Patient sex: M
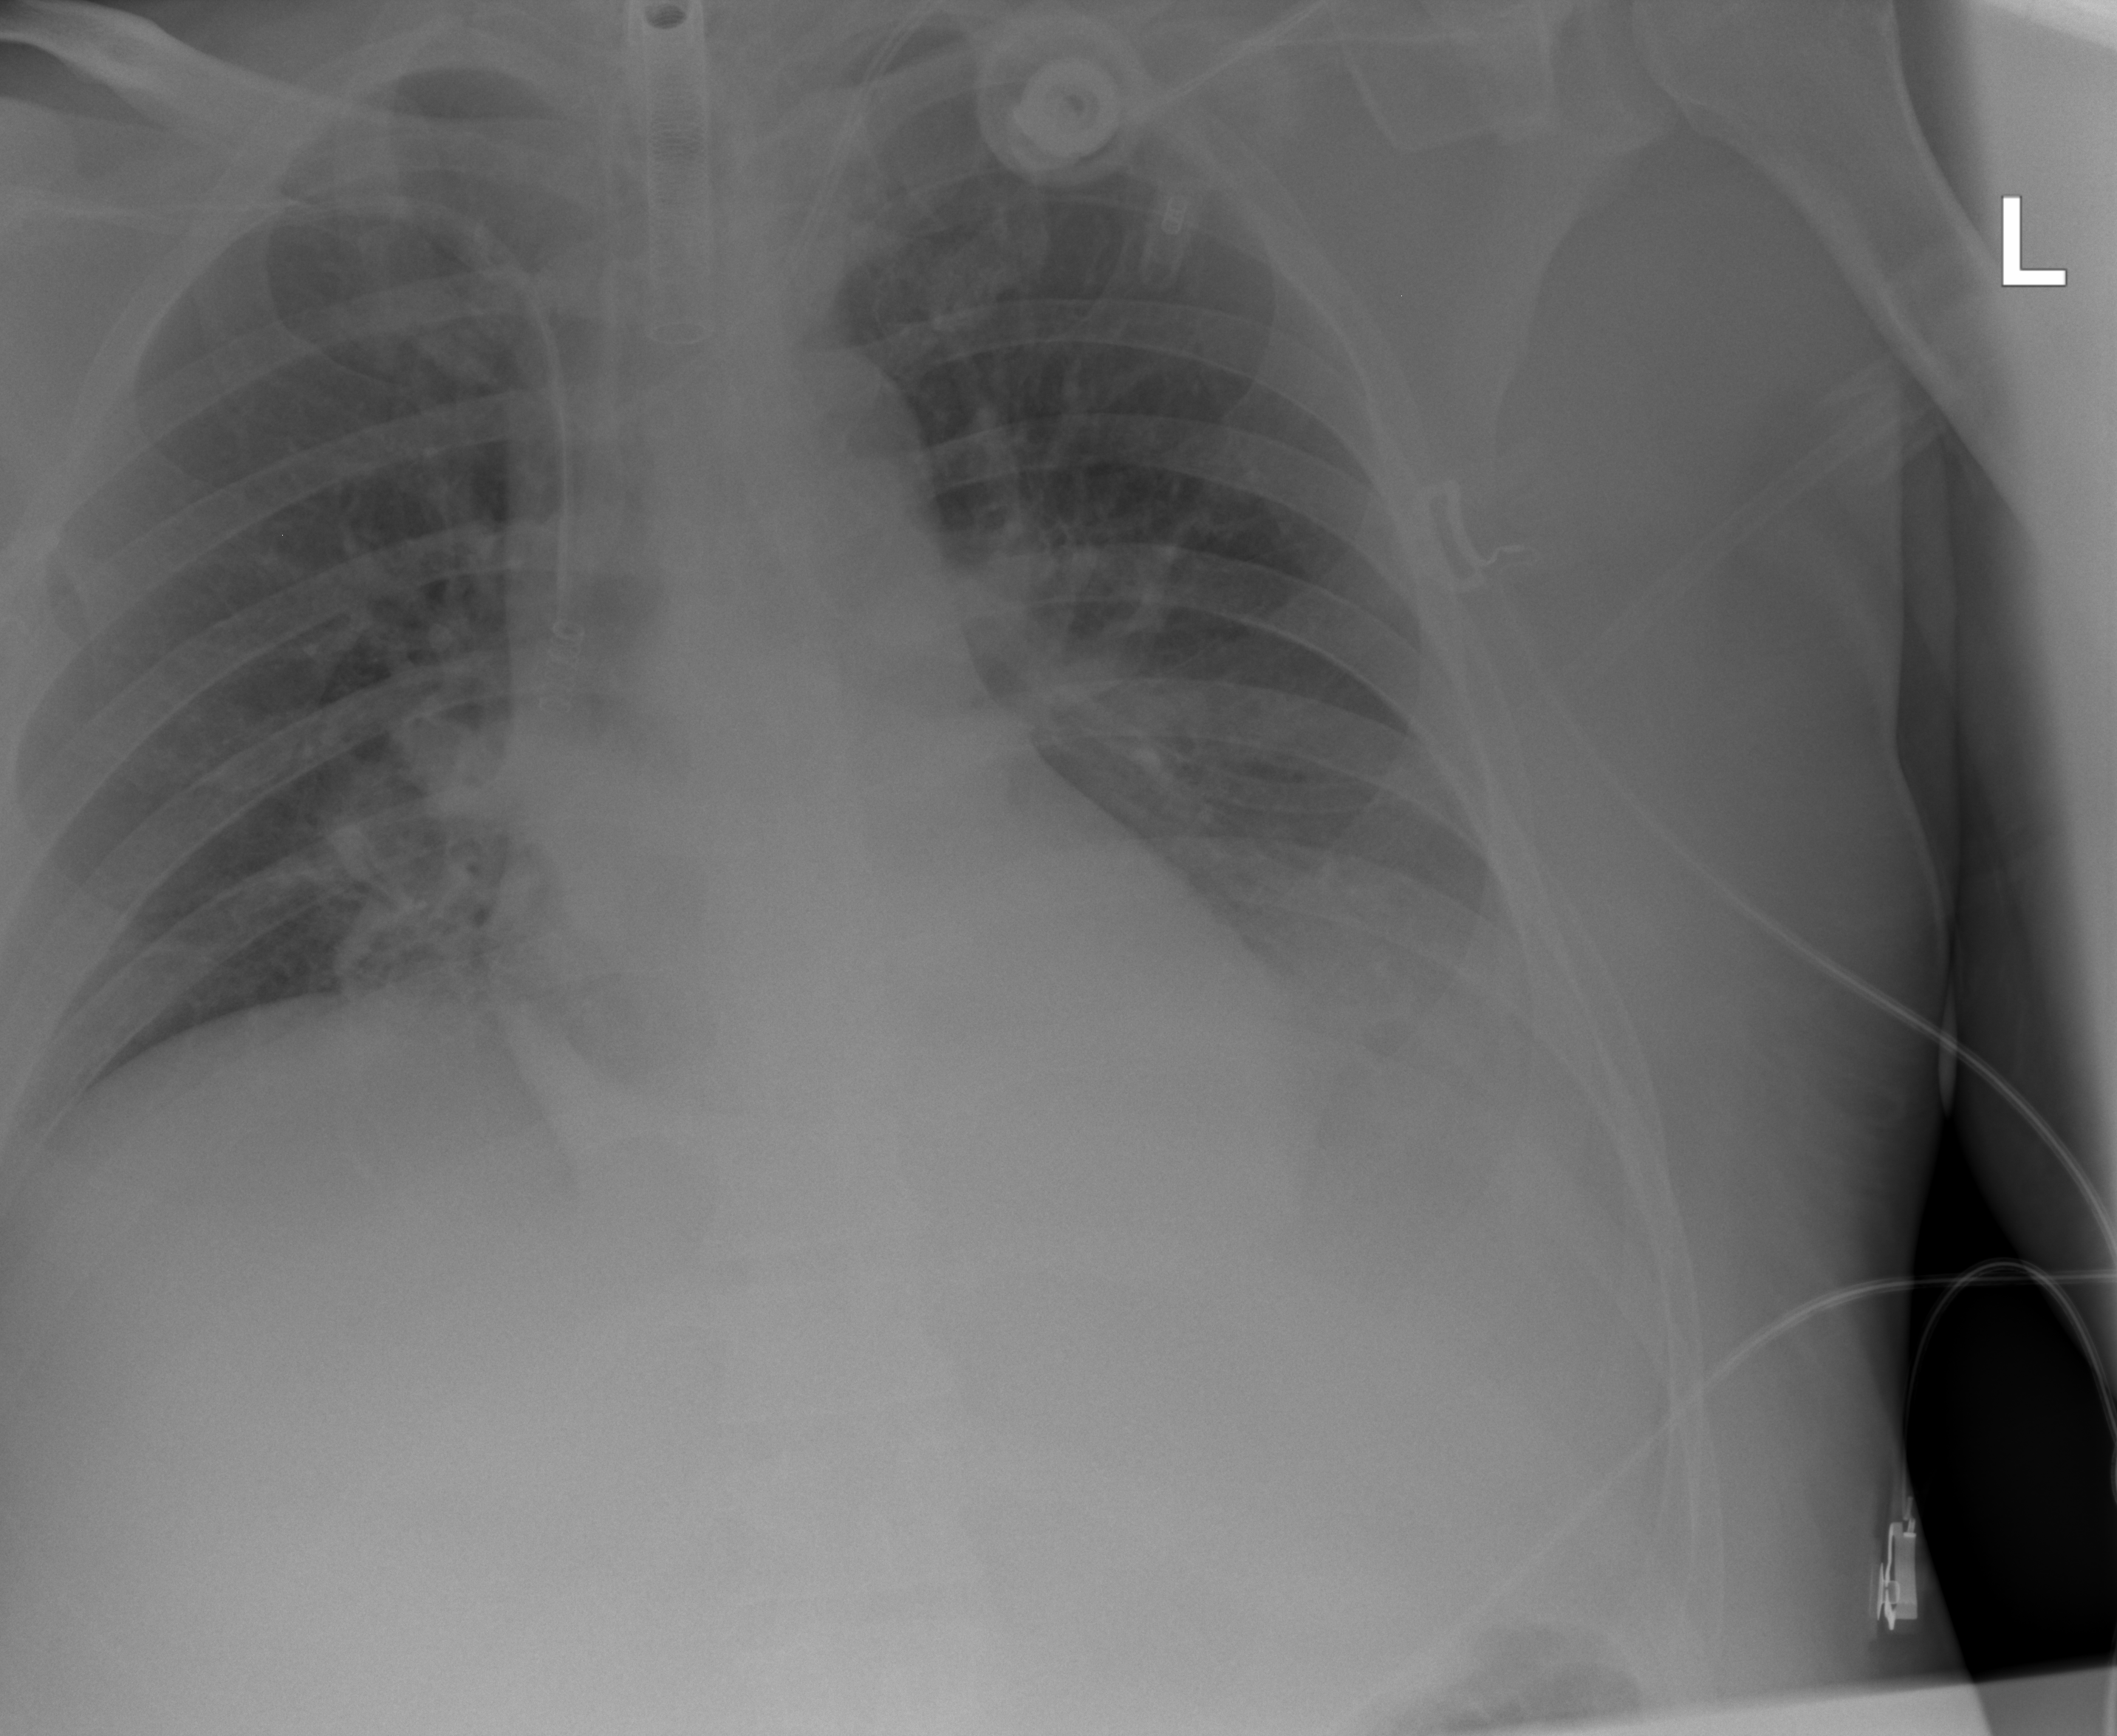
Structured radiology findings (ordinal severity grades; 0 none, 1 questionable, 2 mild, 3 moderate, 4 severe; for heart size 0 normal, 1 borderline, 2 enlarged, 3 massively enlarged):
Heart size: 0
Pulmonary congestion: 0
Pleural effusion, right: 0
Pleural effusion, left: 2
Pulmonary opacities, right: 2
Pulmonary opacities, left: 0
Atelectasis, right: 0
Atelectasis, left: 2